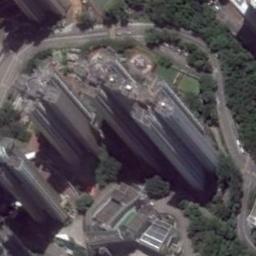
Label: commercial_area